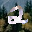
Label: 2